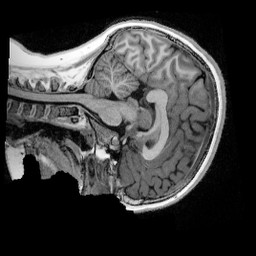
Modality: UNIT1_denoised
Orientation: sagittal
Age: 12
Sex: female
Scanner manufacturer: siemens
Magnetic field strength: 3 T
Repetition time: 4 s
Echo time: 0.00303 s